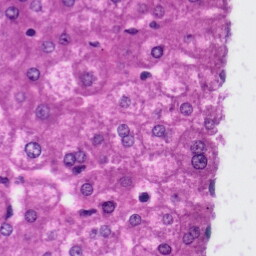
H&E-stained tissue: Liver